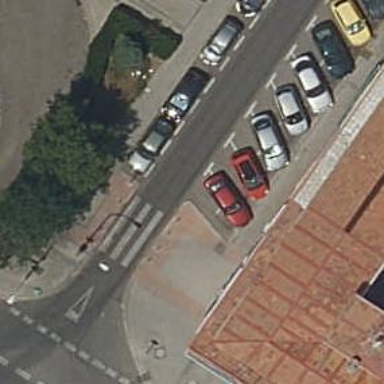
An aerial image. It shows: Uncontrolled road crossing.